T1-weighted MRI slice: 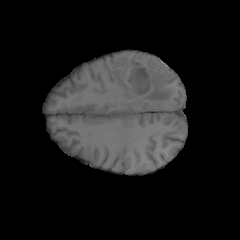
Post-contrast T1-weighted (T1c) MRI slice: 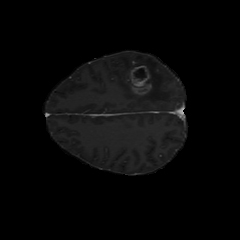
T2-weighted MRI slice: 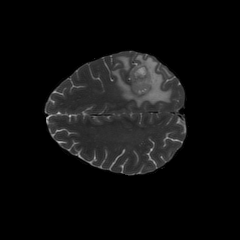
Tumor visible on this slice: yes